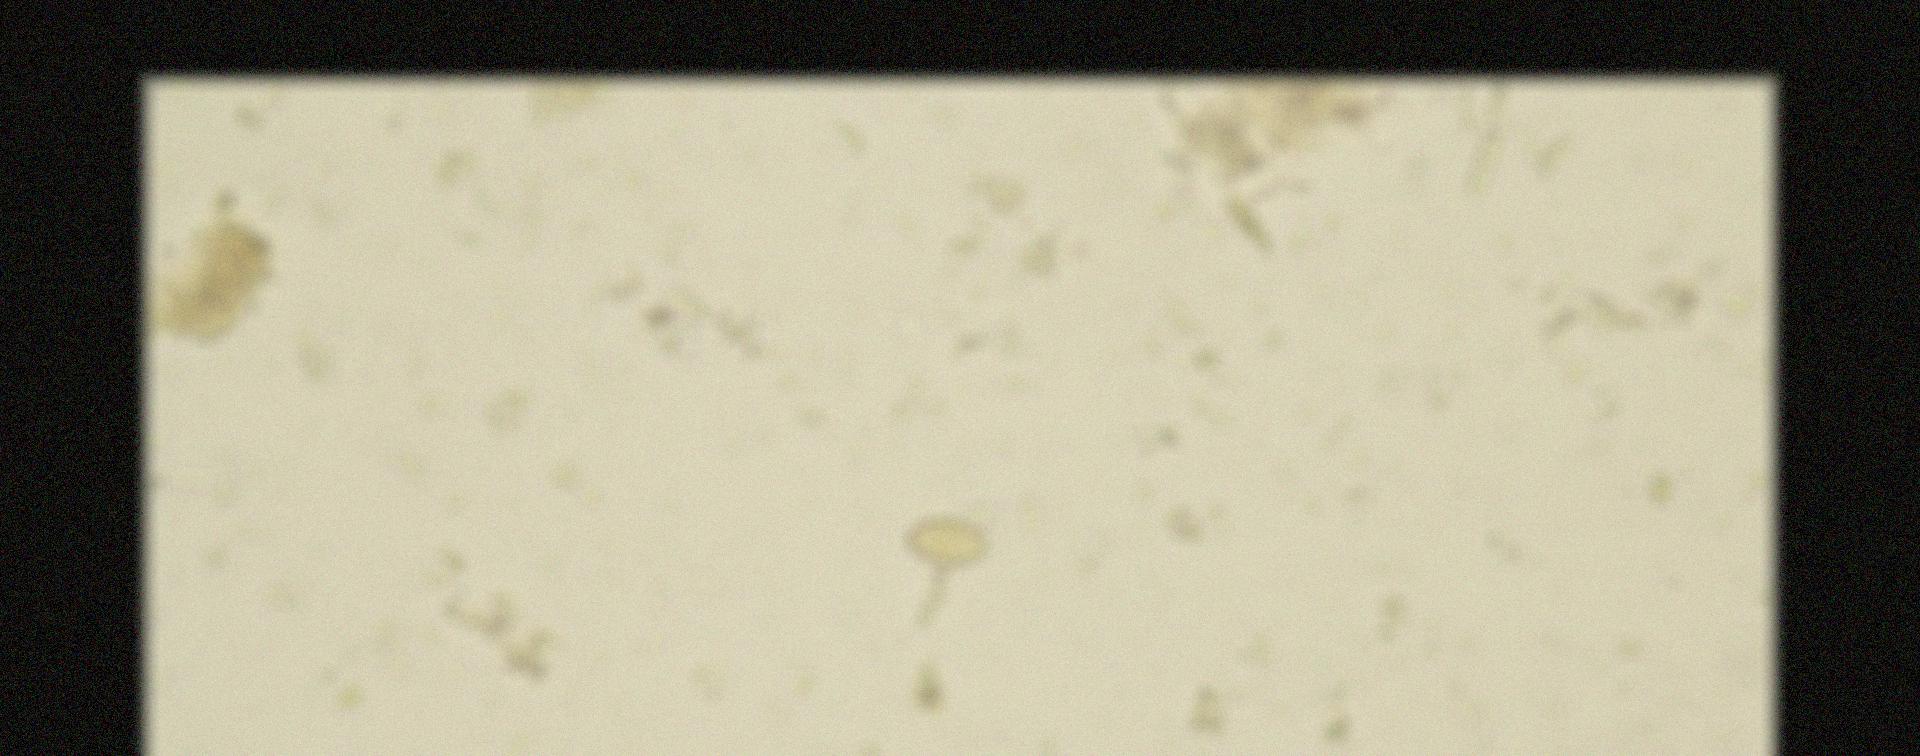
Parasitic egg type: Opisthorchis viverrine